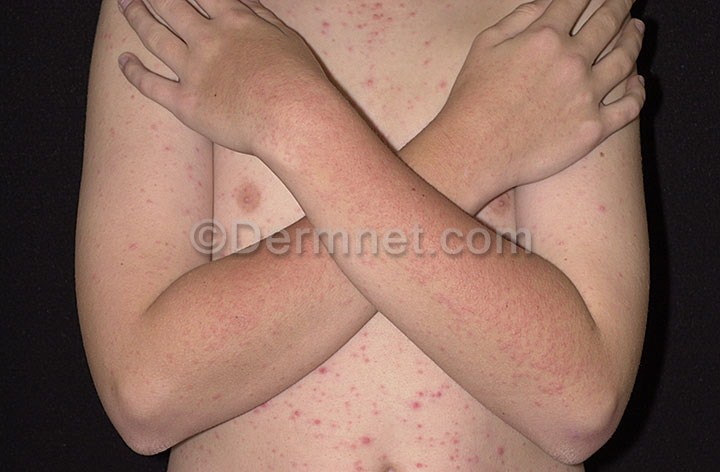
Disease: Light Diseases and Disorders of Pigmentation